Interaction volume radius: 5 \u00c5
Interaction volume height: 10 \u00c5
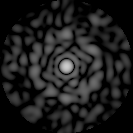
Disorder parameter: 0.8315